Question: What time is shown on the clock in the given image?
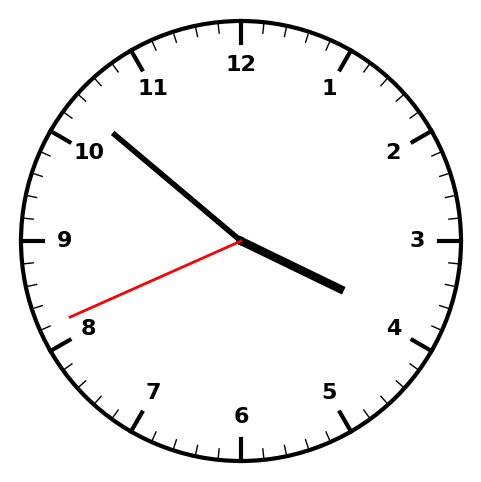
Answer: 03:51:41